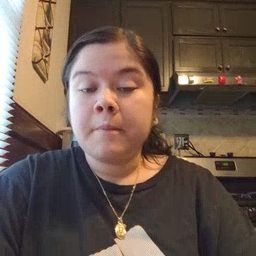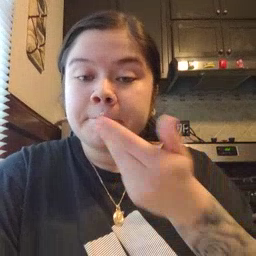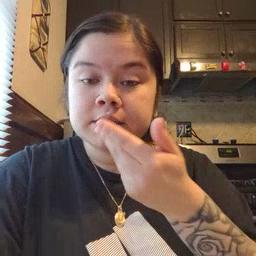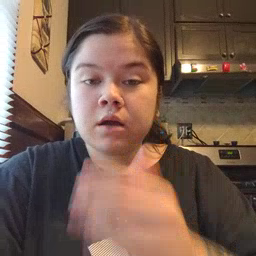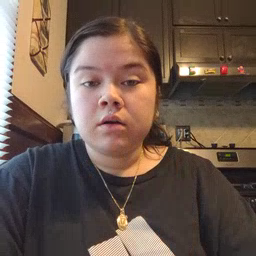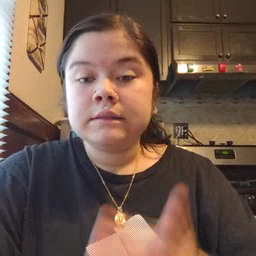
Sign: pizza